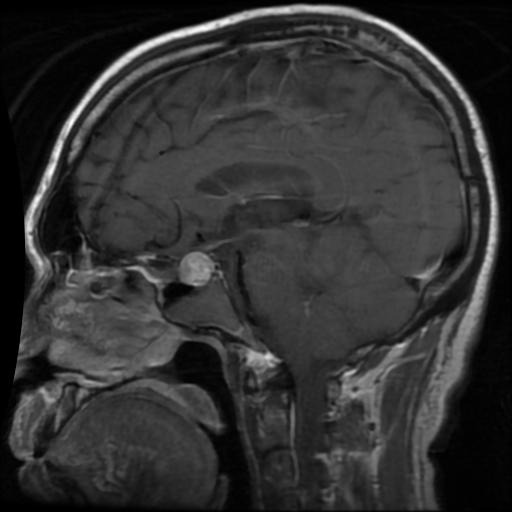
Label: pituitary